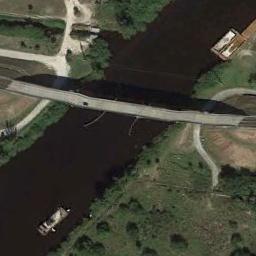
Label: bridge